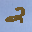
Label: 2